Question: Not sure if the title explains itself, but probably not!
Anyway, I have 50 divs and I would like to set the background color from White to Dark Yellow.
The first div would be white and the last dark yellow.
The RGB value for white is 255, 255, 255
The RGB value for dark Yellow is 227, 151, 4
How could I do that with javascript (jQuery) so iterate through each div and make it gradually get darker?
Here's a screen shot

Thanks a lot
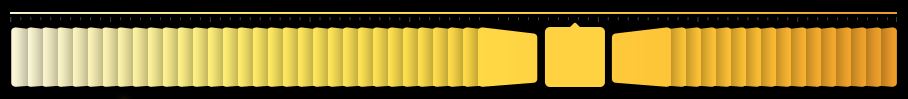
Answer: '''
var divs = $('div'),
len = divs.length;
var targ_R = 227,
targ_G = 151,
targ_B = 4,
inc_R = (255 - targ_R) / len,
inc_G = (255 - targ_G) / len,
inc_B = (255 - targ_B) / len;
divs.css("backgroundColor", function(i, curr) {
return "#" + toHex(255 - (i * inc_R)) +
toHex(255 - (i * inc_G)) +
toHex(255 - (i * inc_B));
});
function toHex(n) {
var h = (~~n).toString(16);
if (h.length < 2)
h = "0" + h;
return h;
}
'''
<URL>